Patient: sex M, age 42
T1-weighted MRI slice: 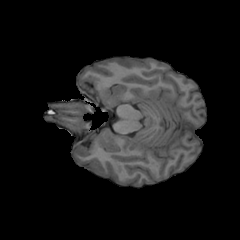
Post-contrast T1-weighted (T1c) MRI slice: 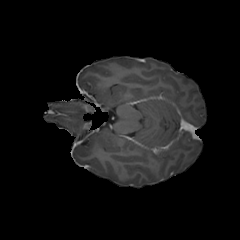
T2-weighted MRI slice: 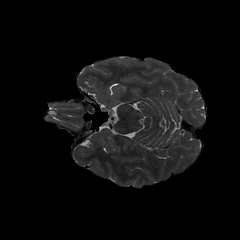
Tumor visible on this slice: no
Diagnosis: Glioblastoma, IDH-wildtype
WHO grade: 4